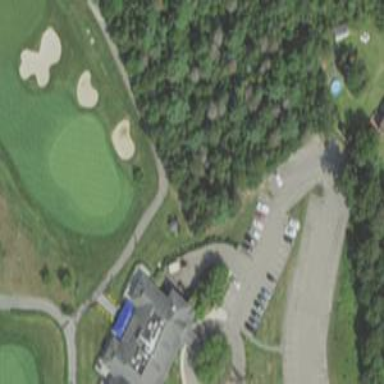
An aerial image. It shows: Service road designated as golf cart path.